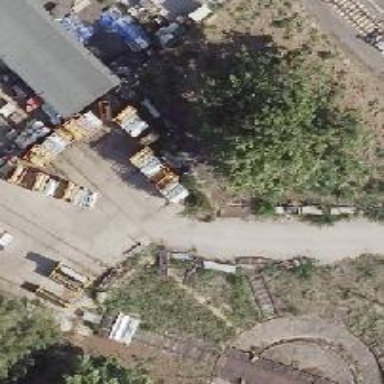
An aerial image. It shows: Abandoned railway yard.